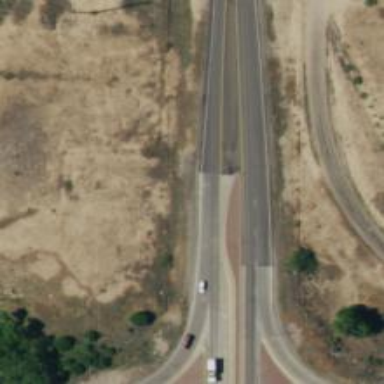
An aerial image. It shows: Asphalt road designated as trunk highway.